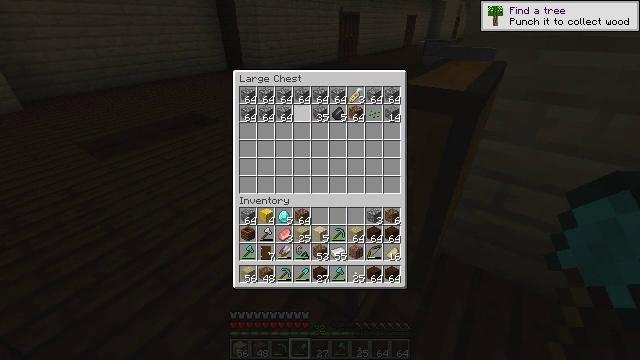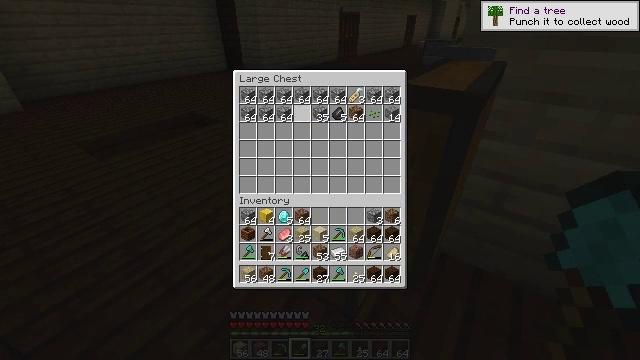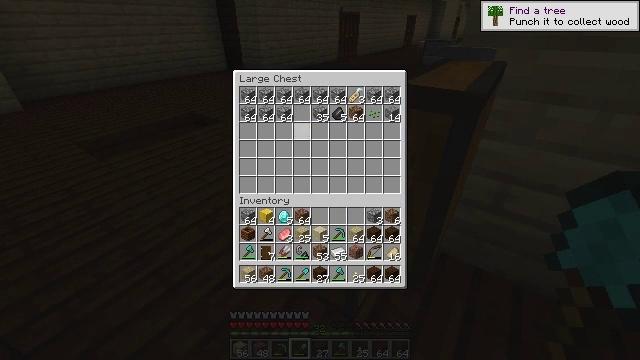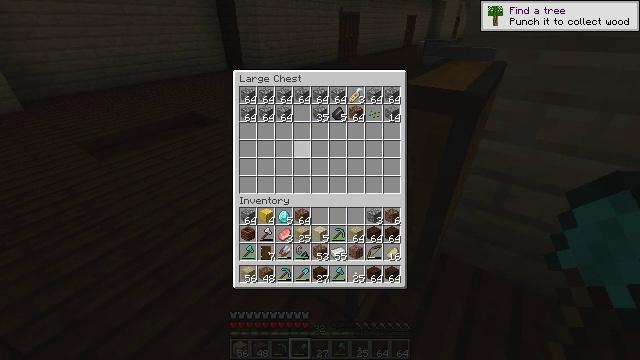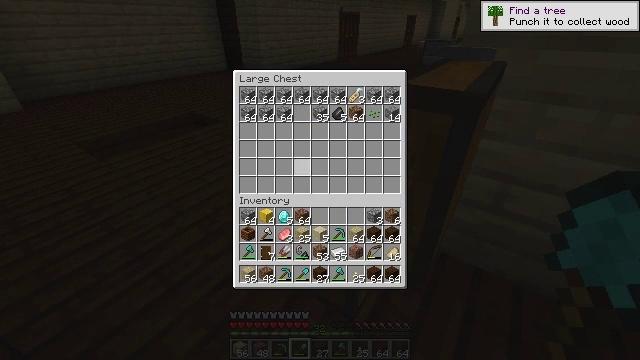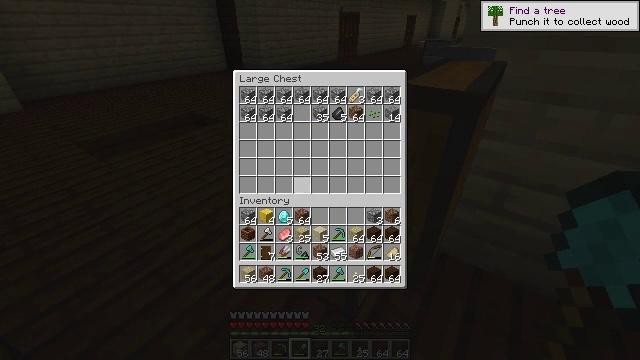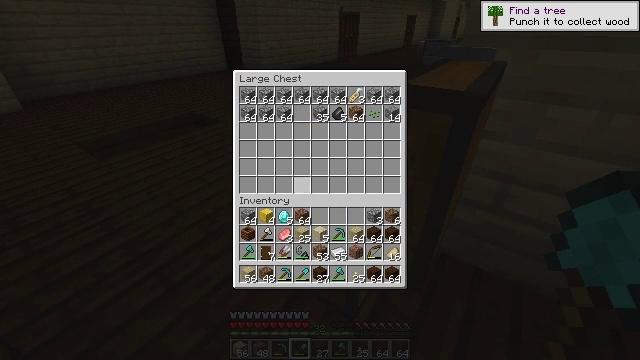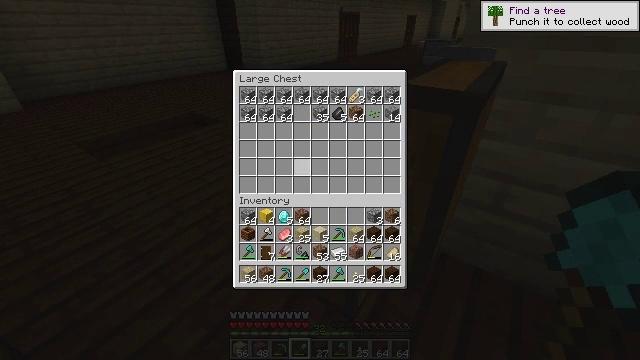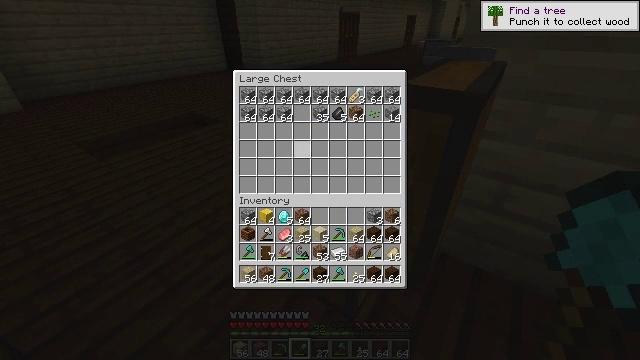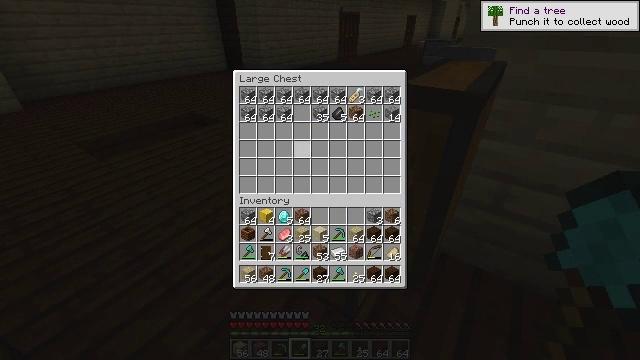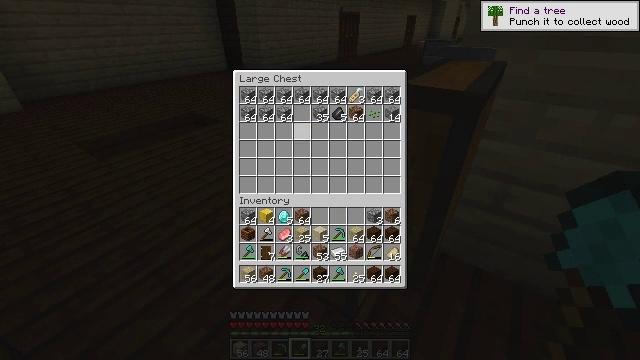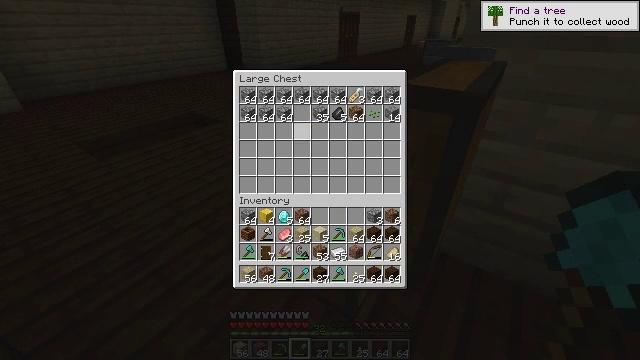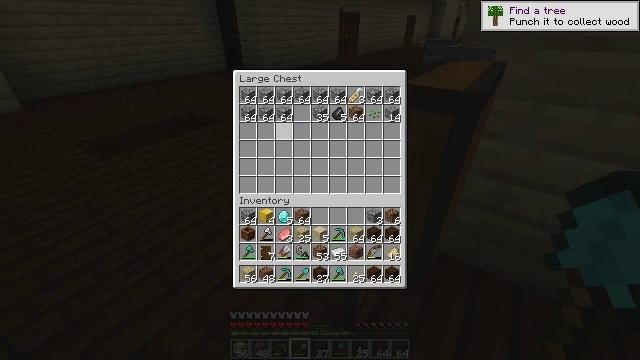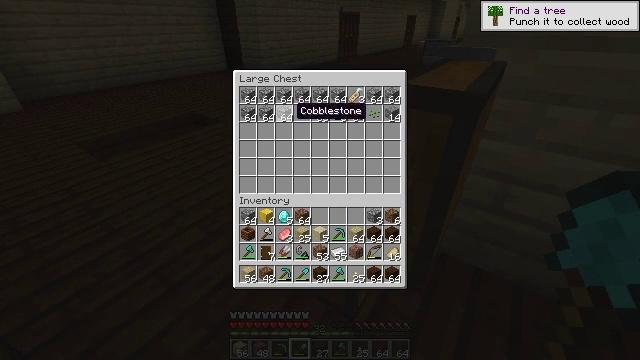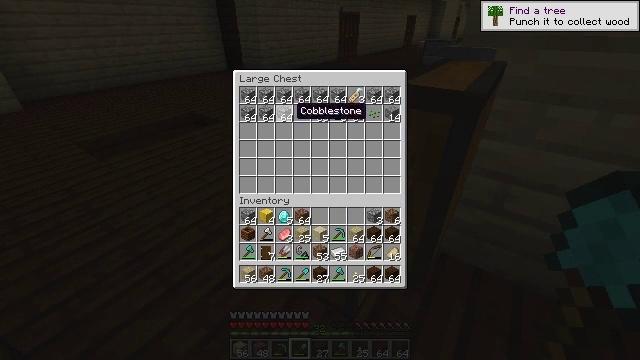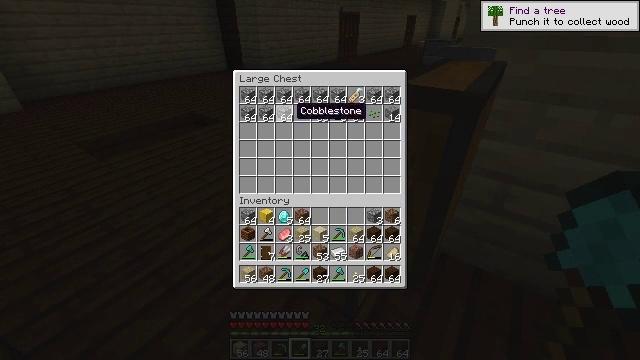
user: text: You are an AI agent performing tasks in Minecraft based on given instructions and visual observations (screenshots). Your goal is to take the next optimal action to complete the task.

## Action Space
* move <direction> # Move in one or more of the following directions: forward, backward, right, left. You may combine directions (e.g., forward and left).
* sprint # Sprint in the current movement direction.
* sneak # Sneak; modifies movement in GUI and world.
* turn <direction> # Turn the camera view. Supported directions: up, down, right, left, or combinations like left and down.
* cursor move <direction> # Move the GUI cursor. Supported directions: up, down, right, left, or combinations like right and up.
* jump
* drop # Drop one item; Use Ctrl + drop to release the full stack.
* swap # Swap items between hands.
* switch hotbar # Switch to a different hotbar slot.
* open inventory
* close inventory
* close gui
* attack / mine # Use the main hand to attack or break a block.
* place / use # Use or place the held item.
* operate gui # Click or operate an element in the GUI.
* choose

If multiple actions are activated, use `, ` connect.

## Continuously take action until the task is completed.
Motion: motion action
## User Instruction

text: Left click to collect the wall torch.
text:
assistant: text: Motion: sneak
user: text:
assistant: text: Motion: sneak, cursor move down
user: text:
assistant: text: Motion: sneak, cursor move down
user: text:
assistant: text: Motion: sneak, cursor move down
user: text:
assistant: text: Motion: sneak, cursor move down
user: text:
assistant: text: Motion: sneak
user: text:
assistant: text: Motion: sneak, cursor move up
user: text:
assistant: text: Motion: sneak, cursor move up
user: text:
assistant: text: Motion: sneak, cursor move up
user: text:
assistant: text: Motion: sneak, cursor move up
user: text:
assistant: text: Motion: sneak
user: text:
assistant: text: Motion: sneak
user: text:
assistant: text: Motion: sneak, cursor move up
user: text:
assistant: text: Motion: sneak
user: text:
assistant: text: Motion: sneak
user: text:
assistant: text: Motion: sneak
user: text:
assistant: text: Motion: sneak, operate gui
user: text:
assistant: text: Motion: sneak, operate gui
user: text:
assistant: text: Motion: sneak, operate gui
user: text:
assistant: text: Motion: sneak
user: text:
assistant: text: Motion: sneak
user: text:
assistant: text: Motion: sneak
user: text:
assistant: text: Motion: sneak, cursor move right and down
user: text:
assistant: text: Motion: sneak, cursor move right and down
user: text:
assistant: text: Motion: sneak, cursor move right and down
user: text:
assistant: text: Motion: cursor move right and down
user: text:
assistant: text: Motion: cursor move right
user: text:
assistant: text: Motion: cursor move right and down
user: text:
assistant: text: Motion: cursor move right
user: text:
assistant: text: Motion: no_op